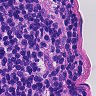
Metastatic tissue present: no